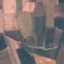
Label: PermanentCrop